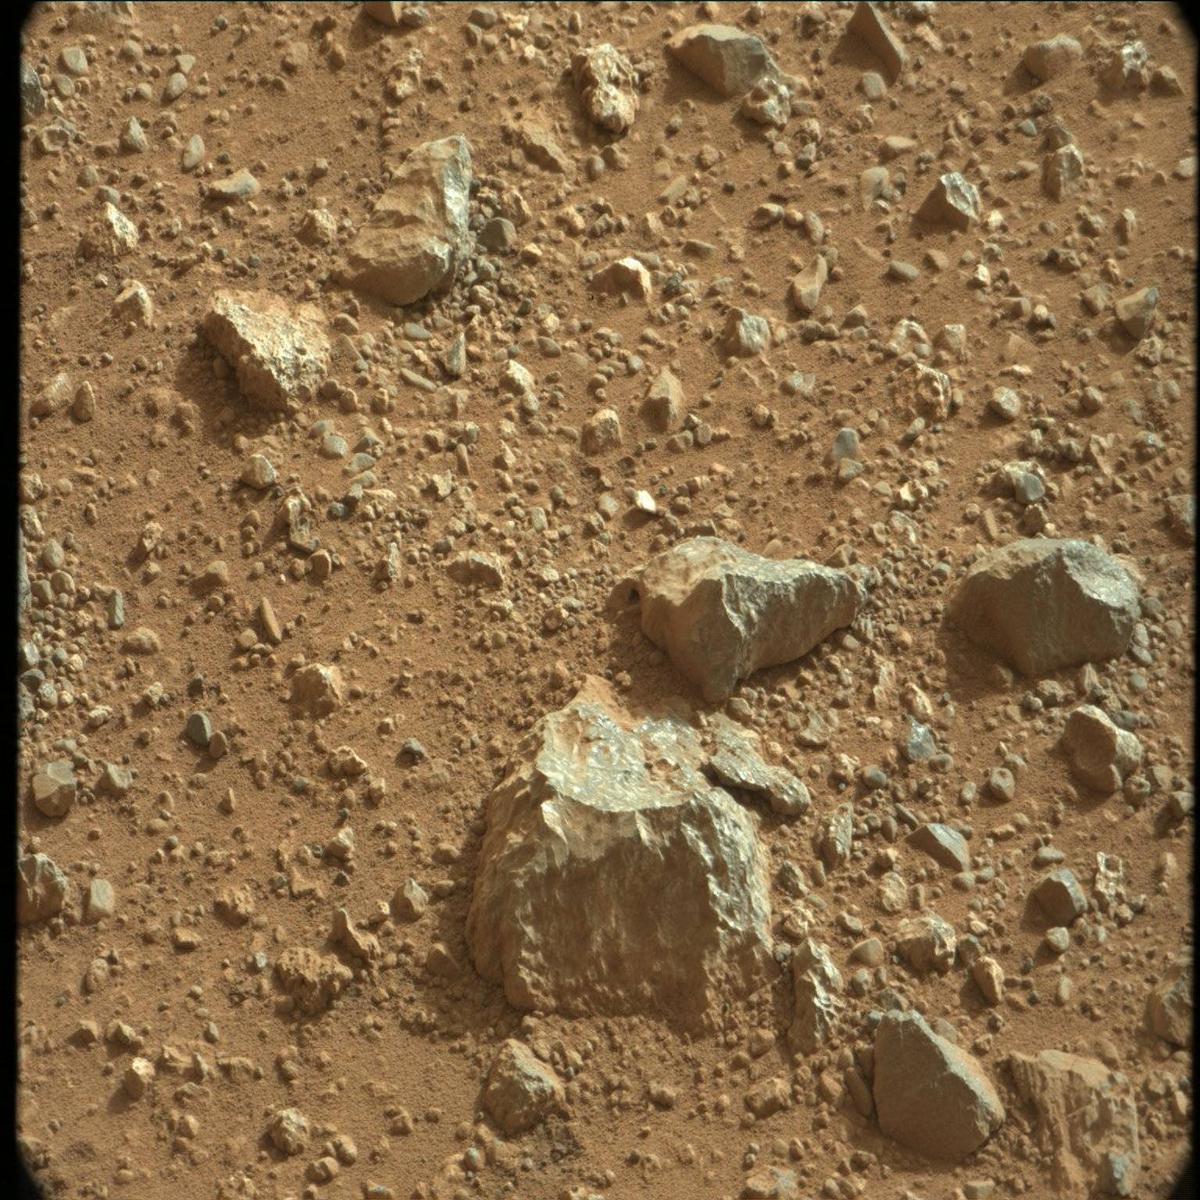
Terrain classes present: Bedrock, Rock, Sand / Soil